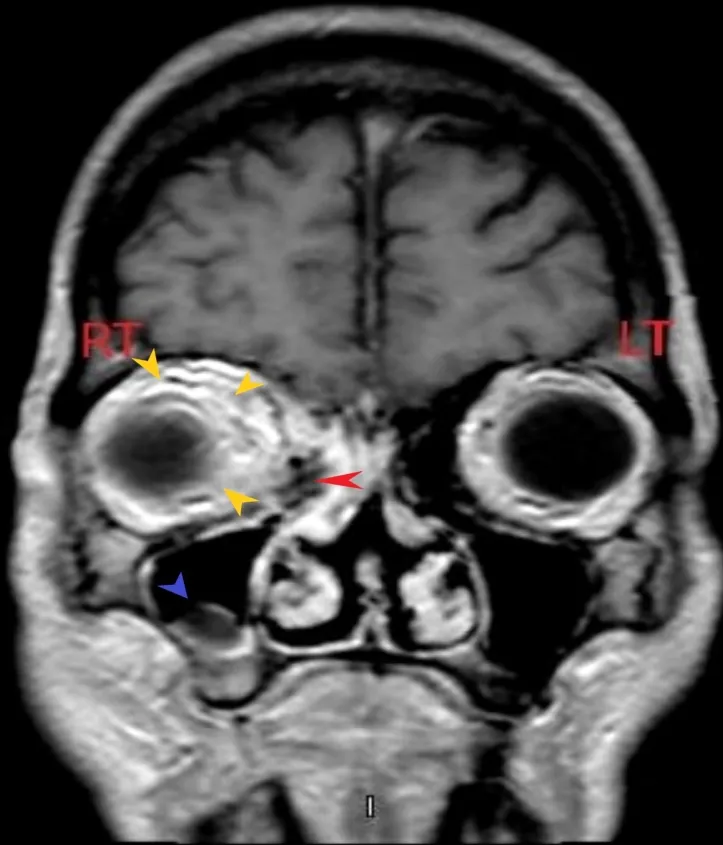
MRI Head with contrast (T1 weighted coronal view) scan showing enhancement at the right periorbital area (yellow arrow-heads) suggestive of periorbital cellulitis, along with opacification at right ethmoidal (red arrow-head) and right maxillary (blue arrow-head) sinuses. MRI: Magnetic Resonance Imaging. R. T. : Right, L. T. : Left.
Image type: radiology (mri)